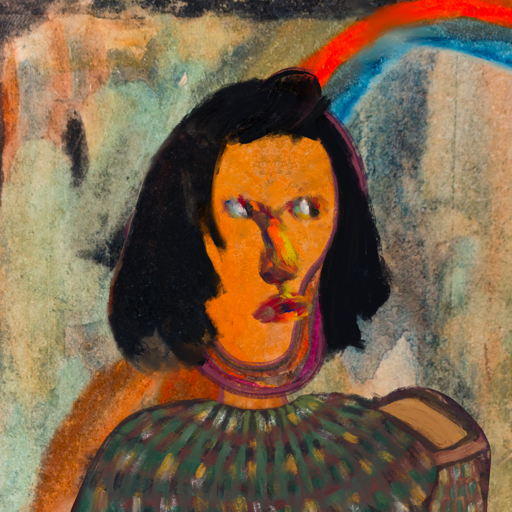
Background: Childish, Head And Neck Side: Hypocrite_w_Hair, Face Side: An_Impression, Bust: After_Raid, Hair Side: Mosgoul, Head Accessory: Blank, Second Necklace: Blank, Necklace: Blank, Baby: Blank